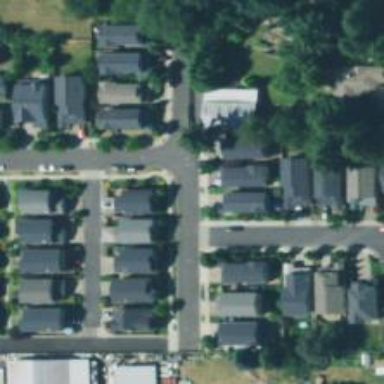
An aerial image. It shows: Residential road with sidewalk on the left.